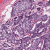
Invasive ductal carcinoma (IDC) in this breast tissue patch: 1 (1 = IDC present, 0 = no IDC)